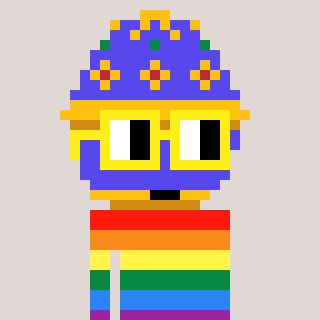
a pixel art character with square yellow glasses, a faberge-shaped head and a grayscale-colored body on a warm background